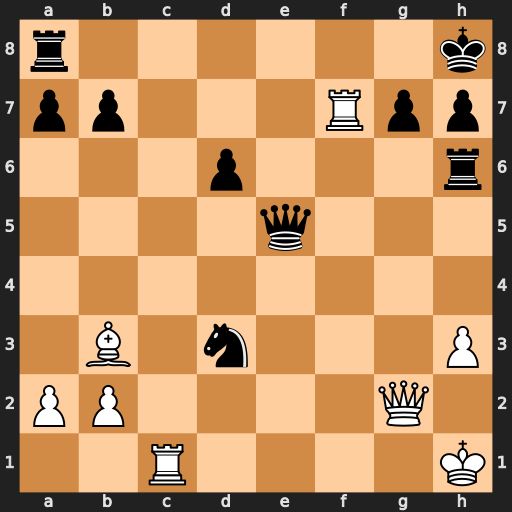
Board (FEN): r6k/pp3Rpp/3p3r/4q3/8/1B1n3P/PP4Q1/2R4K
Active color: w
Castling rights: -
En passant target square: -
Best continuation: Rcf1 Rxh3+ Qxh3